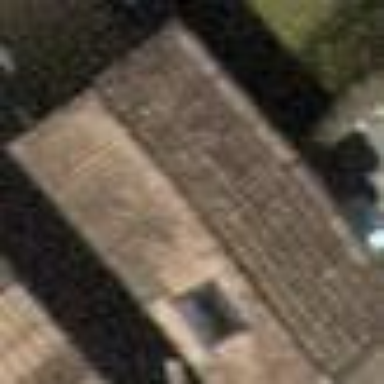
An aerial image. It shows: Shed.